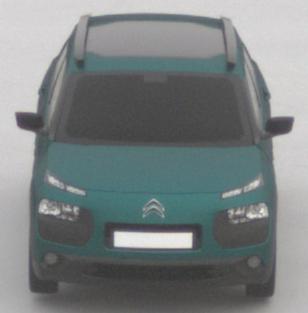
Make: Citroen
Model: C4 Cactus PureTech 75
Detailed model: C4 Cactus
Model produced from: 2014/09
Model produced until: 2015/03
Doors: 5
Color: blue
Road condition: dry road
Daytime: morning or afternoon
Contrast: low contrast